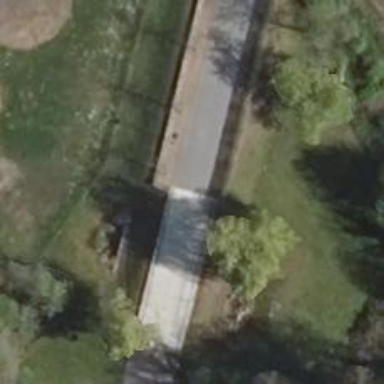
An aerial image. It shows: Concrete footway with embankment.